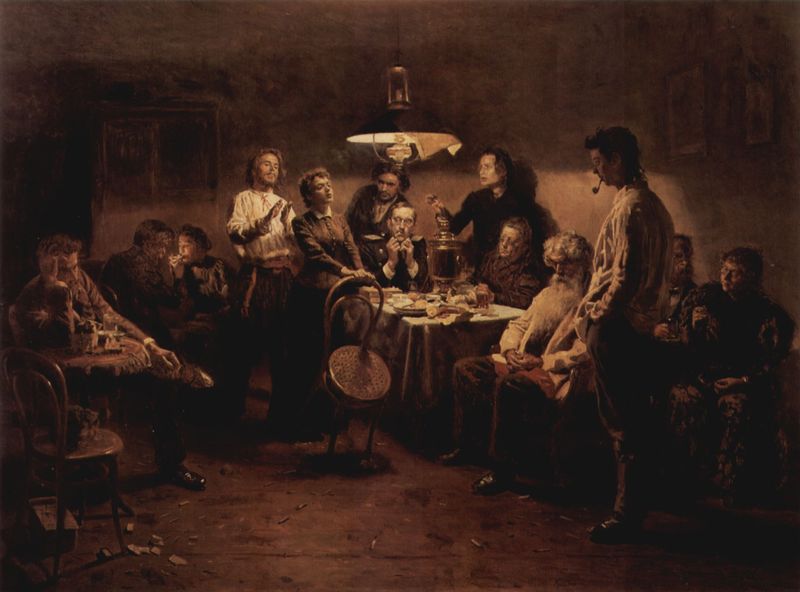
Titel: Die Abendgesellschaft
Künstler: Wladimir Jegorowitsch Makowskij
Standort: Moskva
Institution: Tretjakow-Galerie
Schlagwörter: dunkel, gruppe, mann, schatten, frauen, menschen, sitzen, abend, braun, fenster, frau, lampe, licht, männer, nacht, raum, reden, schwarz, stuhl, stühle, tisch, tische, unterhalten, weiss, zimmer, tuch, gesellschaft, malerei, tanz, versammlung, bart, feier, flasche, flaschen, getränke, kneipe, saufen, trinken, wand, rahmen, stehen, trauer, diskutieren, innenraum, möbel, tischdecke, öl, dämmerung, rauch, boden, interieur, realismus, decke, familie, innen, bauern, genre, bilder, düster, genremalerei, naturalismus, schuhe, rede, russland, essen, sitzende, pfeife, rauchen, leuchter, menzel, stube, tee, nachdenken, stehende, greis, gaststätte, brille, fraue, treffen, ehe, abendessen, singen, realsimus, menschengruppe, diskussion, lichtquelle, samowar, disput, gasthaus, schänke, wirtshaus, erklärung, scherben, wissenschaft, zuhören, milieu, gemütlich, applaus, gaslampe, experiment, beratung, hängelampe, hinterzimmer, zusammenkunft, taverne, vorwurf, verschwörung, klatschen, edison, blick auf mann mit stuhl, blick ins bildzentrum, geimeinschaft, menschengruppe am tisch, pfeide, tonnet